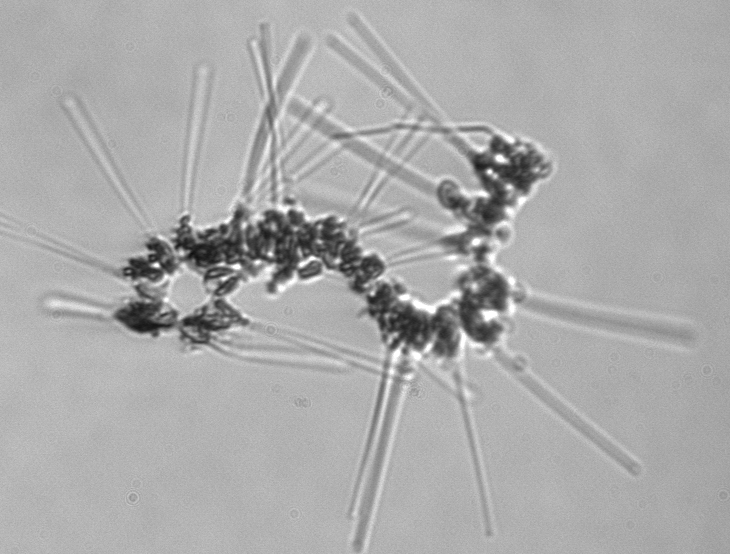
Label: Asterionellopsis_glacialis